Question: I have some really basic HTML and CSS and for some reason the outline of the link is lower than the image itself, but they should line up because the image is inside the tag as below:

The code for this is:
'''
<div id="social">
<a href="#"><img src="images/social/deviantart.png" alt="DeviantArt"/></a>
<a href="#"><img src="images/social/facebook.png" alt="Facebook"/></a>
<a href="#"><img src="images/social/flickr.png" alt="Flickr"/></a>
<a href="#"><img src="images/social/google+.png" alt="Google+"/></a>
<a href="#"><img src="images/social/linkedin.png" alt="LinkedIn"/></a>
<a href="#"><img src="images/social/tumblr.png" alt="Tumblr"/></a>
<a href="#"><img src="images/social/twitter.png" alt="Twitter"/></a>
<a href="#"><img src="images/social/youtube.png" alt="You Tube"/></a>
</div>
'''
And the CSS:
'''
#social {
float:left;
width:24px;
}
#social a {
padding:0px;
height:24px;
}
'''
Has anyone got any idea why they are not in line and if so how to get them in line?
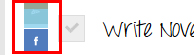
Answer: Try to add 'display:inline-block;'
'''
#social {
float:left;
width:24px;
display:inline-block;
}
'''